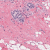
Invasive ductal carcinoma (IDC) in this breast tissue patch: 0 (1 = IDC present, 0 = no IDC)